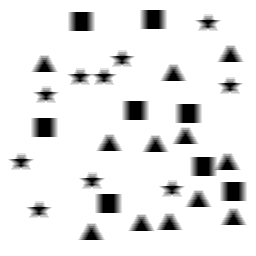
Squares: 8
Triangles: 12
Stars: 10
Total shapes: 30